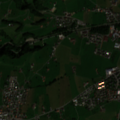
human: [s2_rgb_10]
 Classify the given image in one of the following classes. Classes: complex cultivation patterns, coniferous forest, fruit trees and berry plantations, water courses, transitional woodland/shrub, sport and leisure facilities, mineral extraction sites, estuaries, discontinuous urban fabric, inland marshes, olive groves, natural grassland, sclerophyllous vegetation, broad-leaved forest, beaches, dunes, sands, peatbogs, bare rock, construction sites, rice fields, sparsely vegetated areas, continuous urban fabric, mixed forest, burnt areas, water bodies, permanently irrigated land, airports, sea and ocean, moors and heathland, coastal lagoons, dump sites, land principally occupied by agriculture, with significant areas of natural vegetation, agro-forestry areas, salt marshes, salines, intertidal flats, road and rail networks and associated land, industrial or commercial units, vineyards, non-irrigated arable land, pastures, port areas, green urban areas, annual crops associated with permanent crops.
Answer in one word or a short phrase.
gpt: discontinuous urban fabric, pastures, complex cultivation patterns, coniferous forest, mixed forest